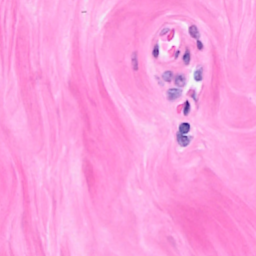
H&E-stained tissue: Breast